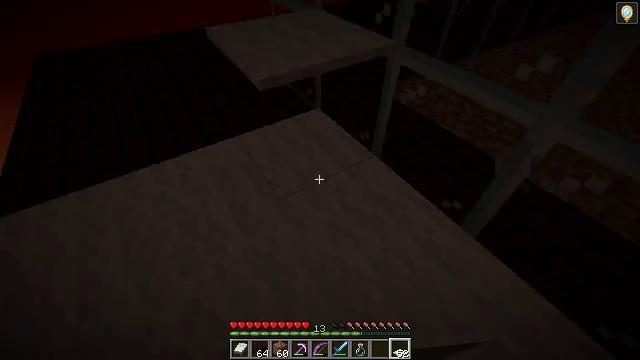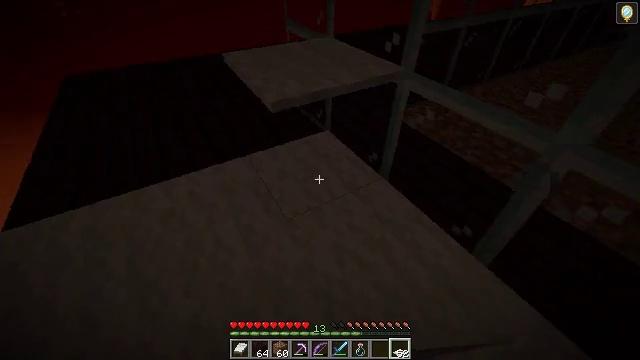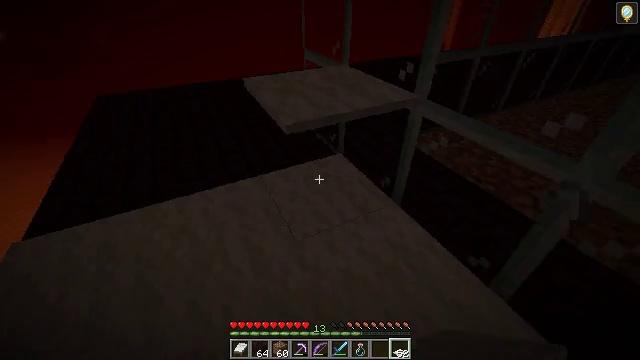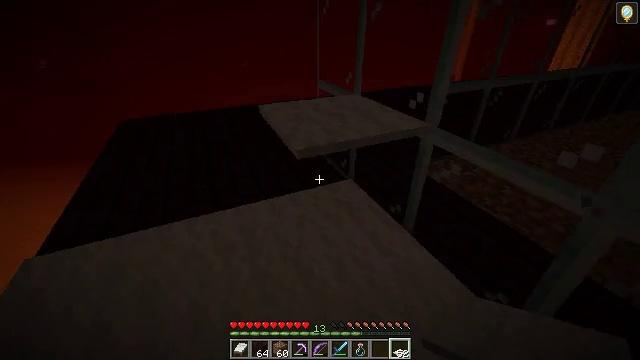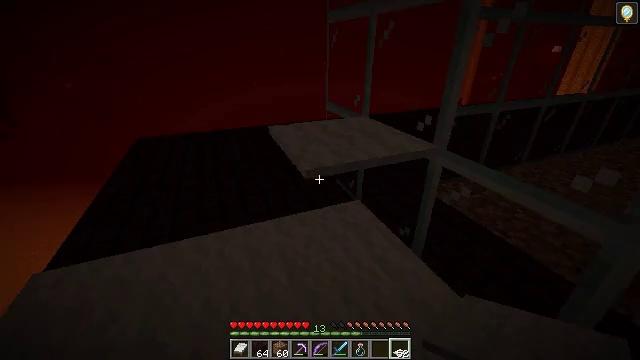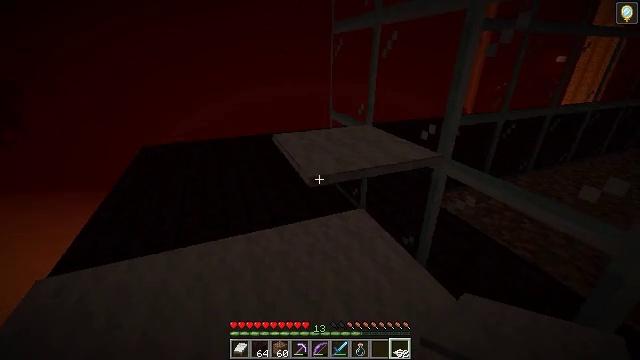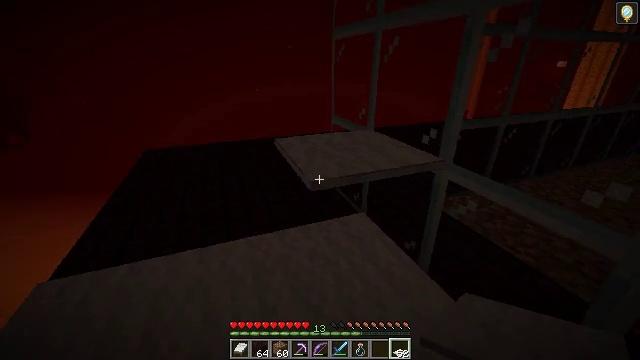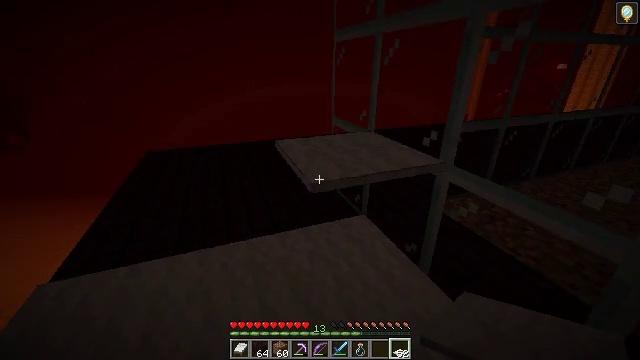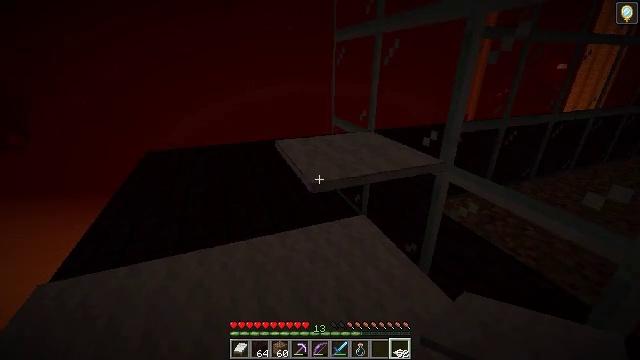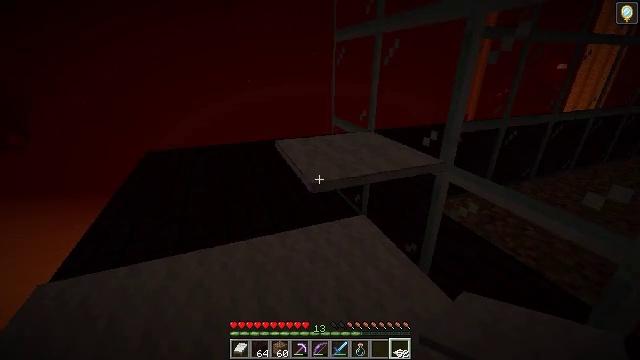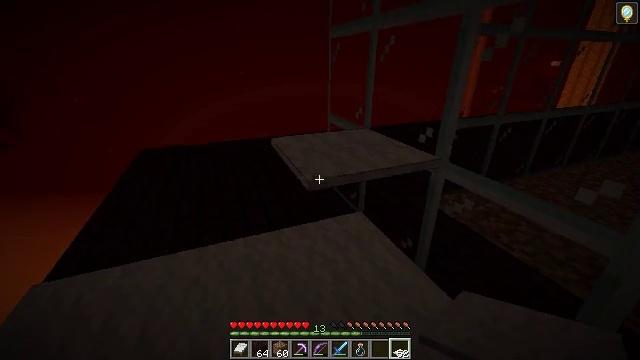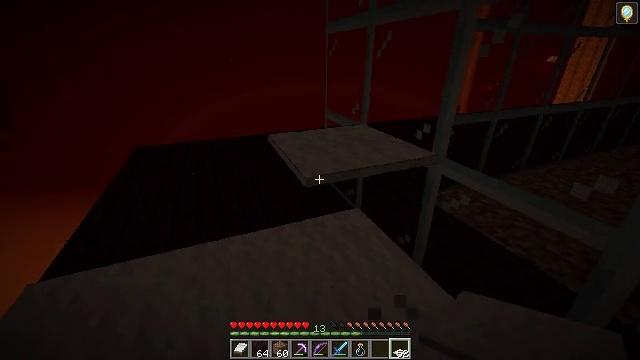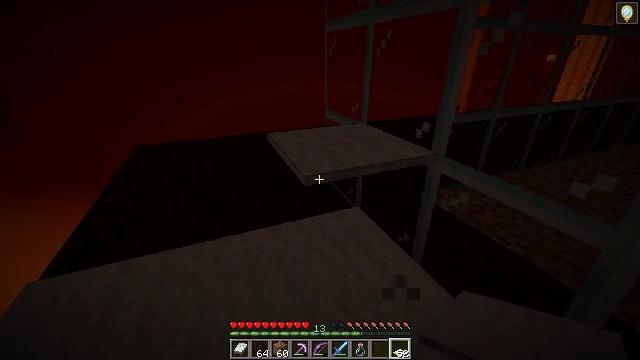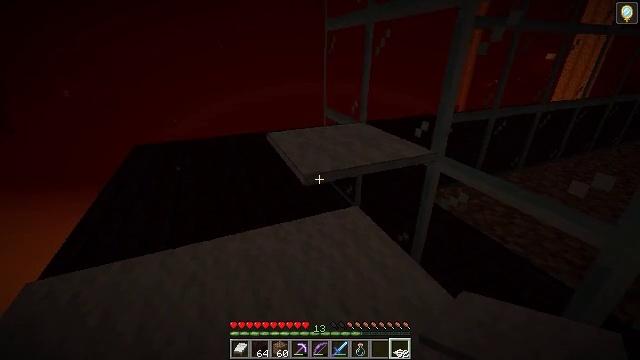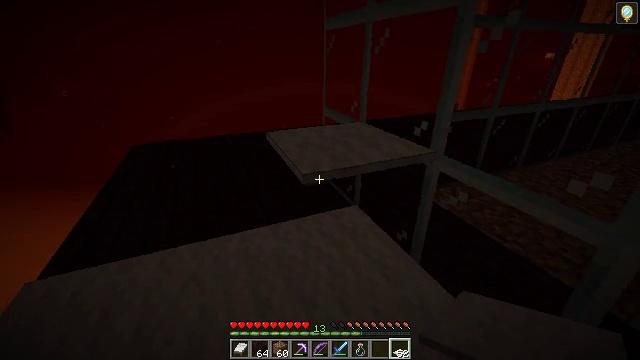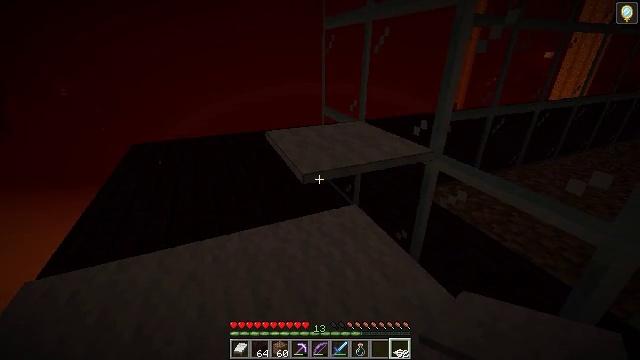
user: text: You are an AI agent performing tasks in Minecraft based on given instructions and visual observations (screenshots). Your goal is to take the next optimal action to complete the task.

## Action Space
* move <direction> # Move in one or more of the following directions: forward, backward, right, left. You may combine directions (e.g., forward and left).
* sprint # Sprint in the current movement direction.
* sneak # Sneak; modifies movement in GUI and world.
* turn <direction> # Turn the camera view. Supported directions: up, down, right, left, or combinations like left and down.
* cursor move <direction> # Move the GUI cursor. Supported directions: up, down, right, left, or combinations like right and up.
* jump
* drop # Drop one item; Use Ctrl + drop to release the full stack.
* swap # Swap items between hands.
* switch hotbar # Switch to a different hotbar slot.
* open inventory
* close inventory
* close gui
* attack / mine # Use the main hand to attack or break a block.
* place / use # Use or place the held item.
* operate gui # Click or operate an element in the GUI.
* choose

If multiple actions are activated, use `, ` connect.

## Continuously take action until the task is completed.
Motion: motion action
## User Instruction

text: Gather the white carpet for inventory.
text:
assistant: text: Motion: turn left and up
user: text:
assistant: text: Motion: turn left and up
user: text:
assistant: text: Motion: turn left and up
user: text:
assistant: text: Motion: turn left and up
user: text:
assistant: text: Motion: turn up
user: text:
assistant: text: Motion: no_op
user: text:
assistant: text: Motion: no_op
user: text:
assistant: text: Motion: no_op
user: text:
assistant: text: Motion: no_op
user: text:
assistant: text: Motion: no_op
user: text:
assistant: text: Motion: no_op
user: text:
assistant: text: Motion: no_op
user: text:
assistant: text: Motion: no_op
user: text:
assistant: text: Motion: no_op
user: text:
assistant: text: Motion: no_op
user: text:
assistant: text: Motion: no_op
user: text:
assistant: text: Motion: no_op
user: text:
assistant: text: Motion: no_op
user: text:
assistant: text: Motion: no_op
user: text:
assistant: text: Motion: no_op
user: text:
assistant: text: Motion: no_op
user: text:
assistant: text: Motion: no_op
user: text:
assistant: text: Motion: no_op
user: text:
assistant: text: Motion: no_op
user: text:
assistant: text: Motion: no_op
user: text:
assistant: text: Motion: no_op
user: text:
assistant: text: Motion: no_op
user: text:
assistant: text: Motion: no_op
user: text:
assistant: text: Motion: turn left
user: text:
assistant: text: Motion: turn left